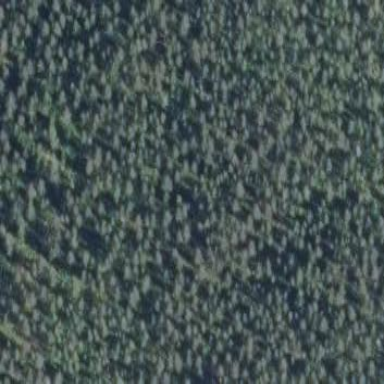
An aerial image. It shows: Woodland consisting mainly of needle-leaved trees.